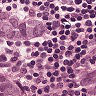
Metastatic tissue present: yes